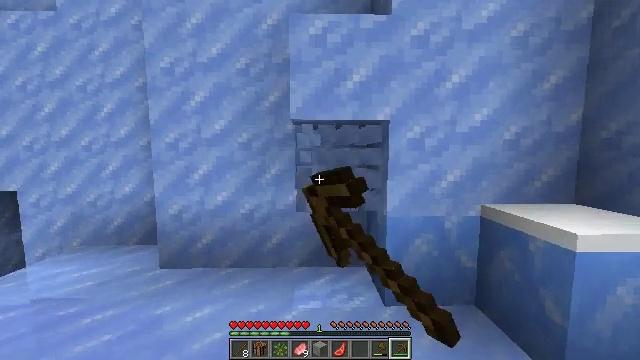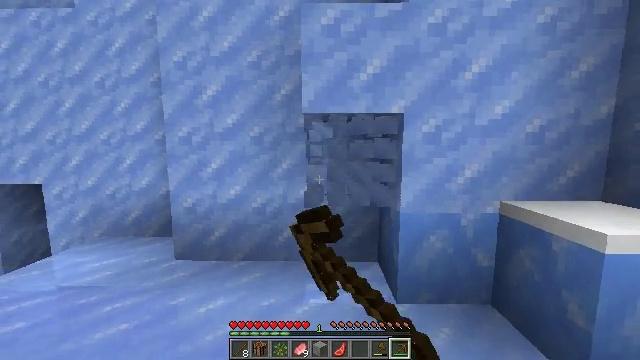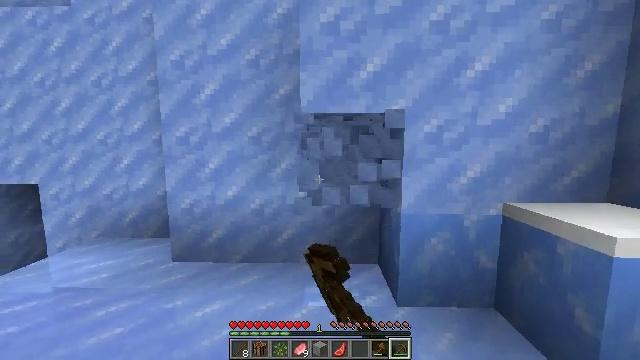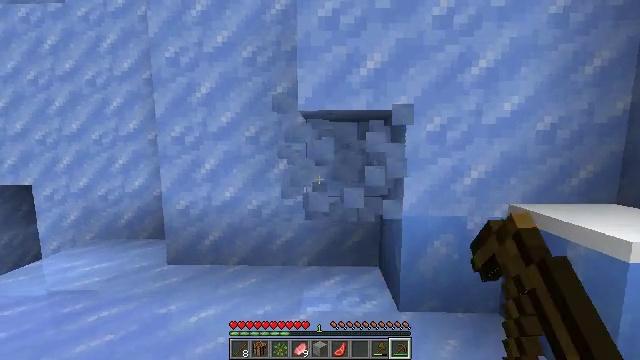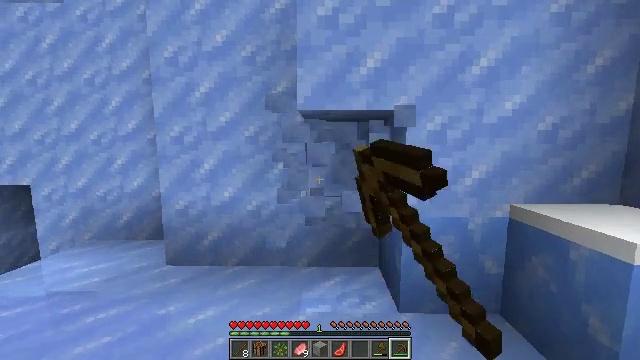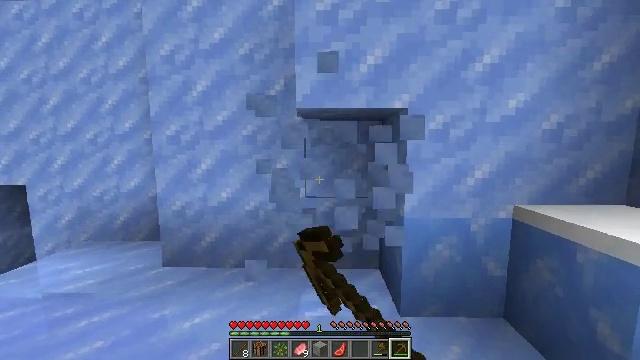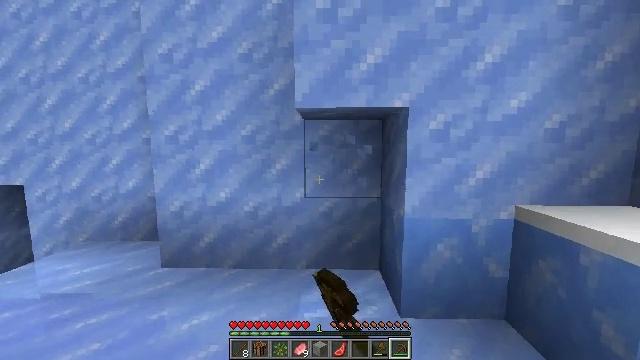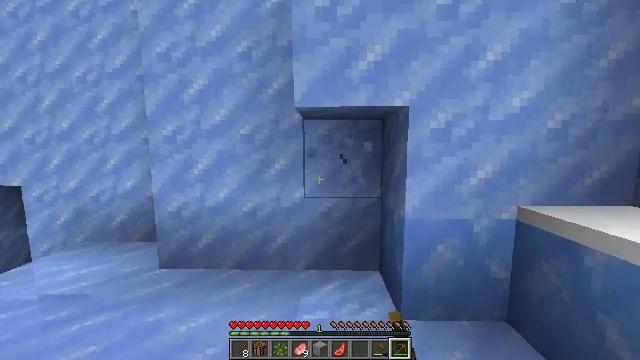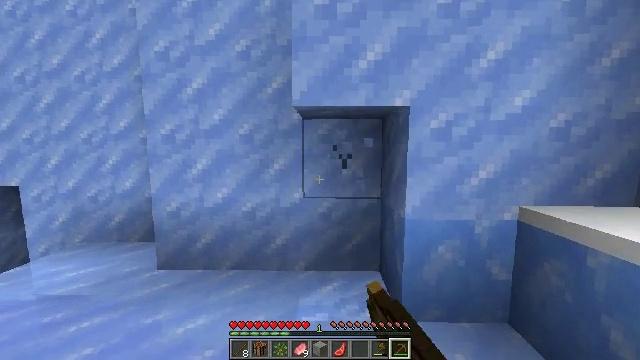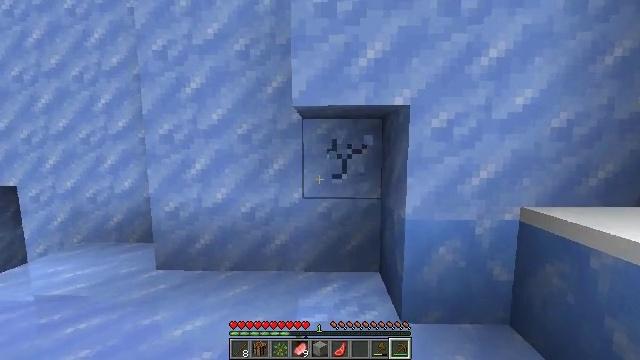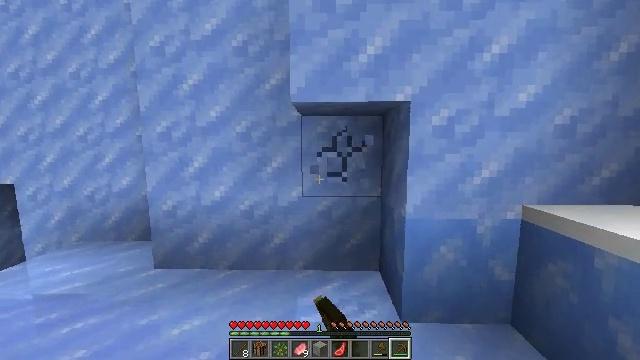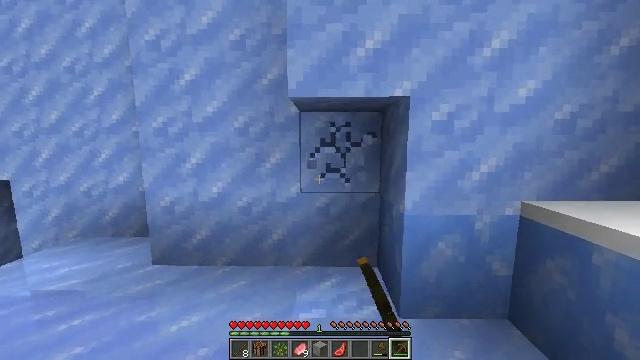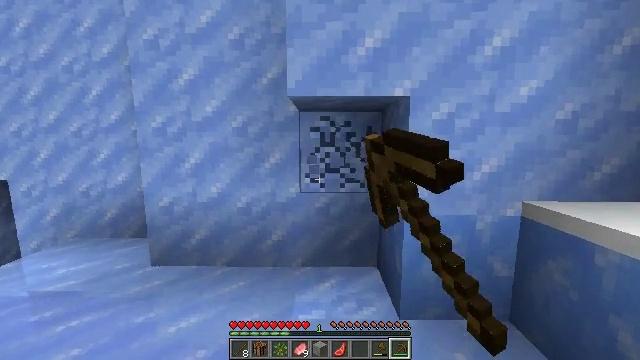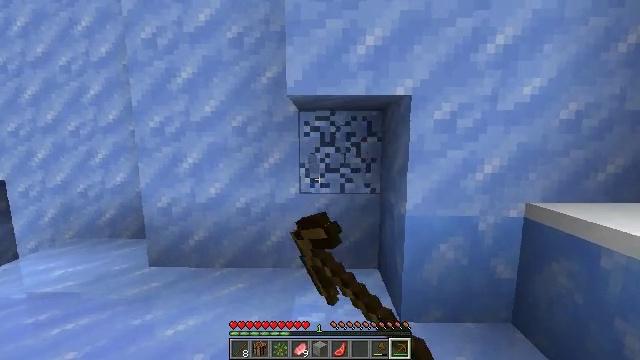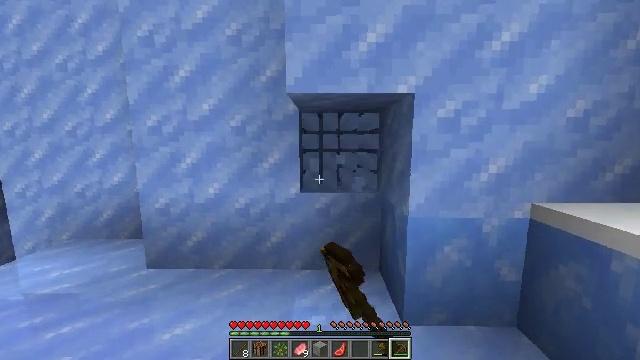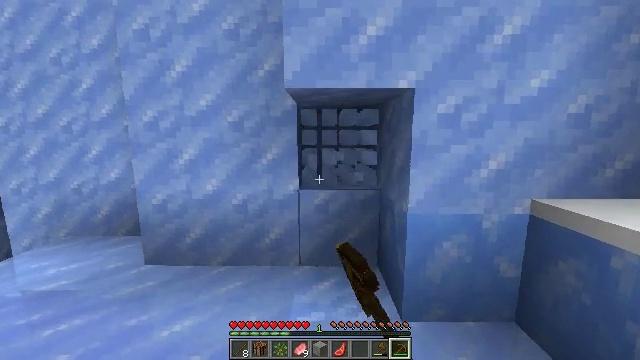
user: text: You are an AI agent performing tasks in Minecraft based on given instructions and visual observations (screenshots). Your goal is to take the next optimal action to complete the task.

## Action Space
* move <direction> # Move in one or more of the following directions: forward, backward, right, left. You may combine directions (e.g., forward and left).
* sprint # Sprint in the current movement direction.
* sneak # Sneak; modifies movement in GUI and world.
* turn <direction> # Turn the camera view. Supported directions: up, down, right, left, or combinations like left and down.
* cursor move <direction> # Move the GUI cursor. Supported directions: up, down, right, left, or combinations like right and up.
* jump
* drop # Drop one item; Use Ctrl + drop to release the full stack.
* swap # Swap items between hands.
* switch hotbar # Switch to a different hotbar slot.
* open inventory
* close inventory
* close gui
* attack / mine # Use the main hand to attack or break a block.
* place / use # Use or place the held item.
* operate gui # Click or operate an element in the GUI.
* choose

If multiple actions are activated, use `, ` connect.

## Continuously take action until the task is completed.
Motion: motion action
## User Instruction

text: Mine packed ice from icy biomes.
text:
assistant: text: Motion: turn left and down, attack / mine
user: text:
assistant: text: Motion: attack / mine
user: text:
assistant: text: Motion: attack / mine
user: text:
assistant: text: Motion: attack / mine
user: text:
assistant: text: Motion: attack / mine
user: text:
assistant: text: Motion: attack / mine
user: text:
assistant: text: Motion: attack / mine
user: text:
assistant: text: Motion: attack / mine
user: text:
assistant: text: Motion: attack / mine
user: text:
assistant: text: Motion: attack / mine
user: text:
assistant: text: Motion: attack / mine
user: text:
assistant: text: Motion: attack / mine
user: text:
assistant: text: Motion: move forward, attack / mine
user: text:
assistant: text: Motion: move forward, attack / mine
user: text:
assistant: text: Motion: move forward, attack / mine
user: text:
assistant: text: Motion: move forward, turn down, attack / mine
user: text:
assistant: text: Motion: move forward, turn down, attack / mine
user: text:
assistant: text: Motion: turn down, attack / mine
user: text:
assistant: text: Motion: attack / mine
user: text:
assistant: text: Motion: attack / mine
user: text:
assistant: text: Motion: attack / mine
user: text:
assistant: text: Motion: attack / mine
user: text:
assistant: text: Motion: attack / mine
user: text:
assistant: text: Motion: attack / mine
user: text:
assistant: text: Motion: attack / mine
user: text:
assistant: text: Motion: attack / mine
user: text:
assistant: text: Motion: attack / mine
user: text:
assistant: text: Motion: move forward, attack / mine
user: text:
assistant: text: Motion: move forward, attack / mine
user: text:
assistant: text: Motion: move forward, attack / mine